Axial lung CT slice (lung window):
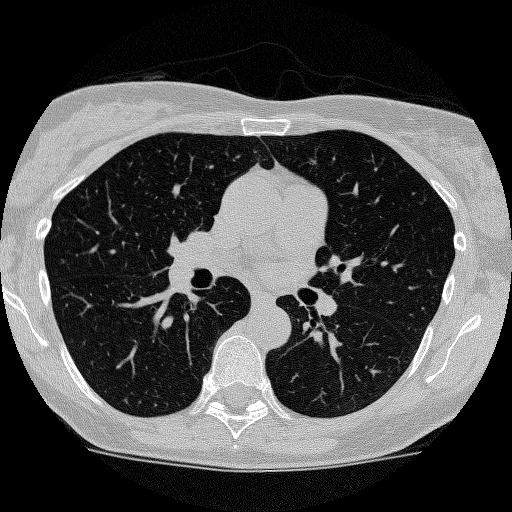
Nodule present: no